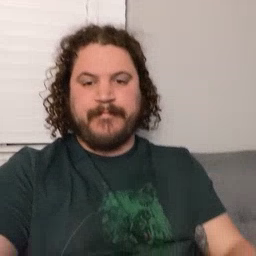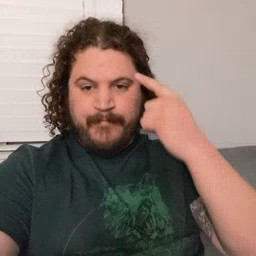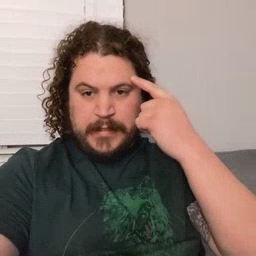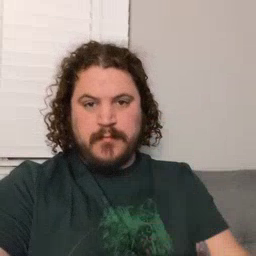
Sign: penny